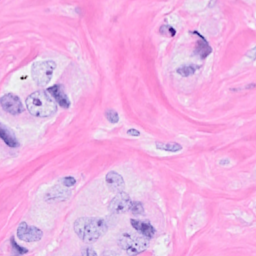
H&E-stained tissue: Breast